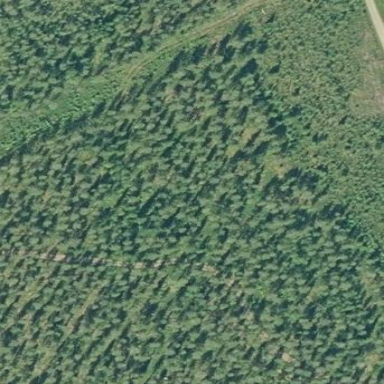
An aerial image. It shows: Forest area.